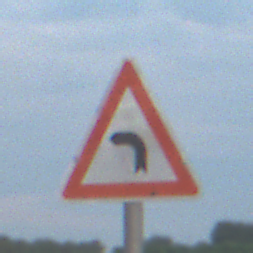
Verkehrszeichen: KurveLinks
Umgebung: Outdoor, Nature
Tageszeit: SunriseSunset
Wetter: PartlyCloudy
Licht: Natural
Jahreszeit: NotSpecified
Kontrast: LowContrast